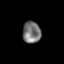
Tissue: lung
Cell type: Others
Senescence score: 0.1998
Nuclear area (px): 388
Mean DAPI intensity: 117.111